Field crop: maize
Growth stage: 2
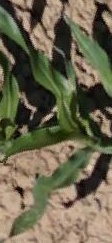
Species: maize